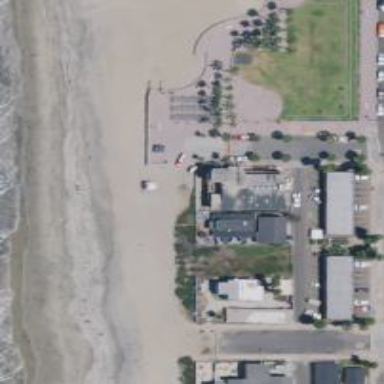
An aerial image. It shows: Lifeguard station.